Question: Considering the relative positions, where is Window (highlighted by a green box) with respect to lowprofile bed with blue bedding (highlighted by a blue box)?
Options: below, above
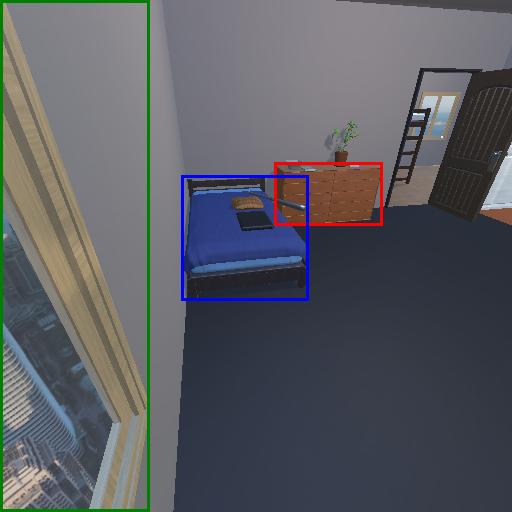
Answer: below